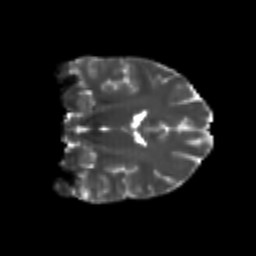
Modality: T2w
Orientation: coronal
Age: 20
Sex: female
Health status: healthy
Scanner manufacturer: philips
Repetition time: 7.389 s
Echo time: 0.08599 s